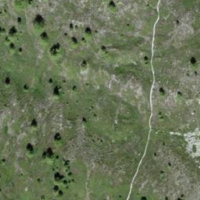
EUNIS habitat code: 26
Species observed at this site:
Empetrum nigrum
Vaccinium vitis-idaea